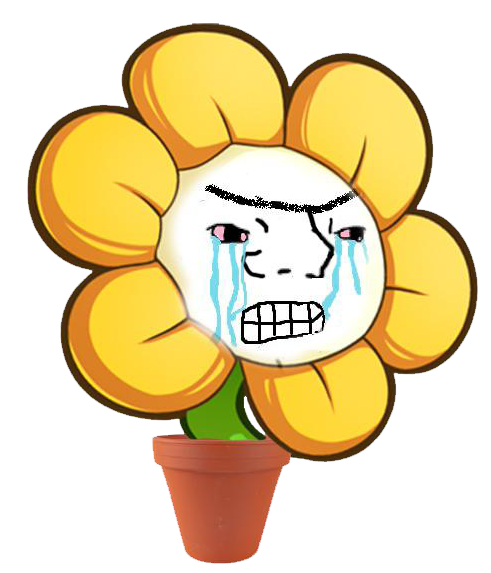
Label: 5_Objakt